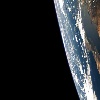
Label: space